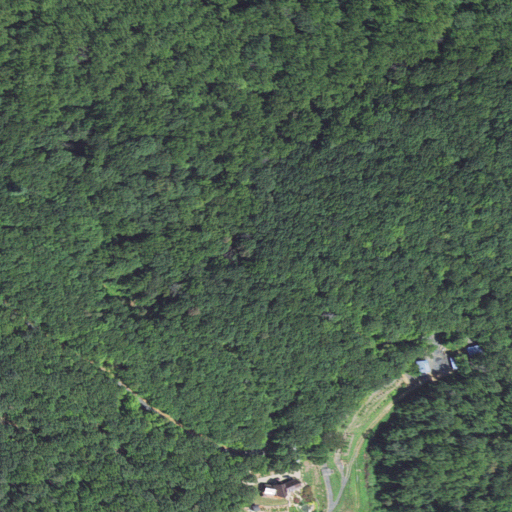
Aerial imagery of ridge(s) in North Carolina named Pompey Ridge containing deciduous forest, mixed forest, shrub, open development, and pasture